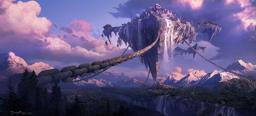
Label: fantasy landscape or architecture